Question: I have a Listview in my application, Which I am trying to put a head for each 'Coloumn' however I cant get them to align correctly.
I have made the heading linearlayout items the same layout params as the listView items but they still dont align.
Here is an example app I made to demonstrate the issue.

I have enabled the developer boarder lines so you can easily see how its not aligned.
Here is the list view display item:
'''
<TextView
android:id="@+id/rhinoZoneDisplayItem_textView_zoneNumber"
android:layout_width="wrap_content"
android:layout_height="wrap_content"
android:layout_gravity="center"
android:layout_weight="1"
android:gravity="center"
android:paddingRight="5dp"
android:text="1:"
android:textAppearance="?android:attr/textAppearanceMedium" />
<TextView
android:id="@+id/rhinoZoneDisplayItem_textView_status"
android:layout_width="wrap_content"
android:layout_height="wrap_content"
android:layout_gravity="center"
android:layout_weight="2"
android:clickable="false"
android:gravity="center"
android:text="Status"
android:textAppearance="?android:attr/textAppearanceMedium" />
</LinearLayout>
'''
and the headings linear layout:
'''
<LinearLayout
android:layout_width="match_parent"
android:layout_height="wrap_content"
android:layout_marginBottom="5dp"
android:layout_marginTop="5dp"
android:orientation="horizontal" >
<TextView
android:id="@+id/textView1"
android:layout_width="wrap_content"
android:layout_height="wrap_content"
android:layout_gravity="center_horizontal"
android:layout_weight="1"
android:gravity="center_horizontal"
android:text="Zone"
android:textAppearance="?android:attr/textAppearanceMedium" />
<TextView
android:id="@+id/textView1"
android:layout_width="wrap_content"
android:layout_height="wrap_content"
android:layout_gravity="center_horizontal"
android:layout_weight="2"
android:gravity="center_horizontal"
android:text="Status"
android:textAppearance="?android:attr/textAppearanceMedium" />
</LinearLayout>
'''
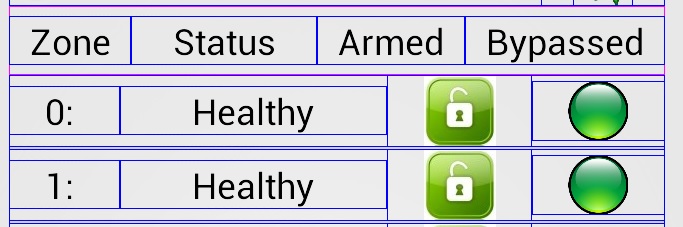
Answer: What your doing is correct when your using Layout-Weights make sure you set the width as "0dp" rather than wrap-content. So as to get all Heading and list view items to align correctly and give equal weights for each column.